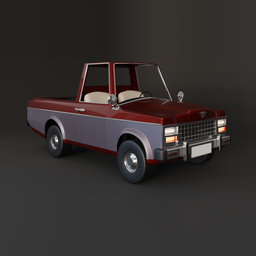
Label: mechanical